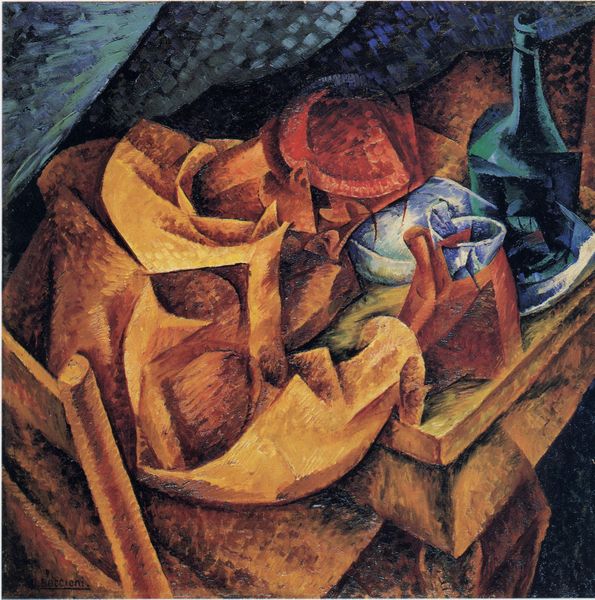
Titel: Il Bevitore, Der Trinker
Künstler: Umberto Boccioni
Standort: Milano
Institution: Pinacoteca di Brera
Schlagwörter: blau, dunkel, hand, mann, schatten, schlaf, umhang, weiß, gelb, grün, kubismus, kubistisch, ocker, braun, bunt, getränk, glas, hut, licht, nase, orange, schwarz, stuhl, tisch, hund, rot, tuch, beige, expressionismus, flächig, betrunken, flasche, flaschen, hemd, jacke, mütze, trinken, gesicht, mensch, tablett, teller, trauer, tischbein, tischtuch, vorhang, pastos, rauch, figur, haare, mantel, sitzend, stoff, person, traurig, krug, stilleben, stillleben, hellblau, papier, schlafen, schlafend, lehne, abstrakt, modern, formen, nacken, essen, wein, stuhllehne, brot, junge, aufsicht, tischkante, futurismus, gefäss, form, zeitung, pinsel, geometrisch, karaffe, gedeck, expressiv, picasso, müde, nachdenkend, trinker, müdigkeit, phantasie, weinflasche, geometrie, betrunkener, krebs, scherben, expresionismus, abstrackt, stuh, braque, alkoholiker, besoffen, inder, gris